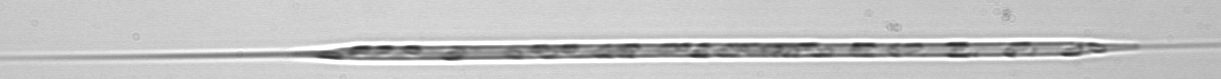
Label: Rhizosolenia